Question: I am working on an 'C# windows forms application' which export data from a 'DataGridView' to excel using 'Interop Open Library 15.0'. My data in DataGridView is such that it contains few column which has float type data rounded upto three decimal points.
For example, I have a number 10.000 in my DataGridView but when I export it to excel it just export 10 instead of 10.000.
I am using the following code to export data
'''
Microsoft.Office.Interop.Excel._Application app = new Microsoft.Office.Interop.Excel.Application();
// creating new WorkBook within Excel application
Microsoft.Office.Interop.Excel._Workbook workbook = app.Workbooks.Add(Type.Missing);
// creating new Excelsheet in workbook
Microsoft.Office.Interop.Excel._Worksheet indexWorkSheet = null;
indexWorkSheet = workbook.Sheets[1];
// changing the name of active sheet
indexWorkSheet.Name = "Index Summary";
indexWorkSheet.get_Range("A1").Style.HorizontalAlignment = Microsoft.Office.Interop.Excel.XlHAlign.xlHAlignCenter;
indexWorkSheet.get_Range("A10", "A30").Style.HorizontalAlignment = Microsoft.Office.Interop.Excel.XlHAlign.xlHAlignCenter;
string filelocation;
SaveFileDialog SaveFile = new SaveFileDialog();
if (SaveFile.ShowDialog() == DialogResult.OK)
{
filelocation = SaveFile.FileName;
for (int i = 1; i < dataGridViewIndex.Columns.Count + 1; i++)
{
indexWorkSheet.Cells[9, i + 3] = dataGridViewIndex.Columns[i - 1].HeaderCell.Value;
}
for (int i = 1; i < dataGridViewIndex.Rows.Count + 1; i++)
{
indexWorkSheet.Cells[i + 9, 3] = dataGridViewIndex.Rows[i - 1].HeaderCell.Value;
}
for (int i = 0; i < dataGridViewIndex.Rows.Count; i++)
{
for (int j = 0; j < dataGridViewIndex.Columns.Count; j++)
{
indexWorkSheet.Cells[i + 10, j + 4] = dataGridViewIndex.Rows[i].Cells[j].Value.ToString();
}
}
workbook.SaveAs(filelocation, Microsoft.Office.Interop.Excel.XlFileFormat.xlWorkbookNormal, Type.Missing, Type.Missing, Type.Missing, Type.Missing, Microsoft.Office.Interop.Excel.XlSaveAsAccessMode.xlExclusive, Type.Missing, Type.Missing, Type.Missing, Type.Missing);
}
'''
My DataGridView is an in the screenshot below

I wanted to export above data with BBL/Day and Avg Price with three decimal points no matter what the value is.
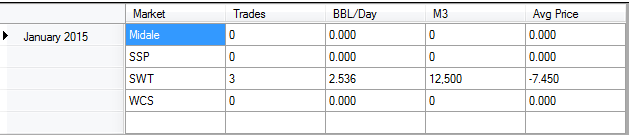
Answer: '10.000' IS '10'. Excel is using "general" formatting by default which doesn't show any trailing zeros. If you want to format the number on the excel side you'll have to explicitly do that.
'''
indexWorkSheet.Cells[i + 10, j + 4] = dataGridViewIndex.Rows[i].Cells[j].Value.ToString();
indexWorkSheet.Cells[i + 10, j + 4].NumberFormat = "#,##0.000";
// or whatever format is appropriate.
'''
However I would make one other change:
-
Put your data into an array and set the value in one call (and set the format for the range as well):
'''
int[,] data = new int[rows,cols];
... loop
data[i,j] = value;
var range = indexworksheet.get_Range(...);
range.Value = data;
range.NumberFormat = "#,##0.000";
'''